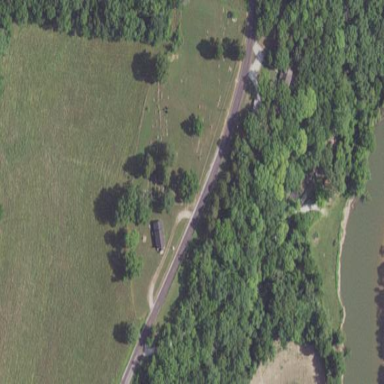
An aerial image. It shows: Cemetery.